Question: In the SSH transport layer protocol specification, <URL>, section "4.2. Protocol Version Exchange", it says, "When the connection has been established, both sides MUST send an identification string.".
but it doesn't define which side shall initiate this process, the server side or the client side?
here are some observations,
1. In http://www.cisco.com/web/about/ac123/ac147/archived_issues/ipj_12-4/124_ssh.html, "Figure 2: SSH Transport Layer Protocol Packet Exchanges", the client side initiate the exchange process.
2. I tried using JSCH as client to connect server, and here is the snapshot. the server side send the SSH Protocol version first.
And here is one issue, both JSCH and SSH server doesn't send Protocol version.
The TCP connection is setup in package 93, 94, 95. And after 5 seconds, the server side close the connection in package 99.
can you help figure out why both client and server doesn't send out the protocol version? thanks a lot!

Regards,
Joey
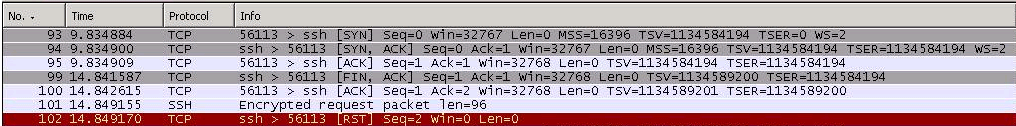
Answer: Yes, we had found that some cisco box does not send its version string
without receiving the client's version string.
The recent jsch version will send it immediately.